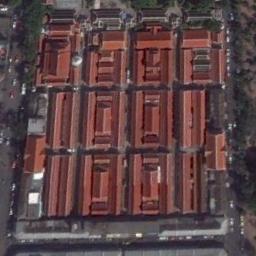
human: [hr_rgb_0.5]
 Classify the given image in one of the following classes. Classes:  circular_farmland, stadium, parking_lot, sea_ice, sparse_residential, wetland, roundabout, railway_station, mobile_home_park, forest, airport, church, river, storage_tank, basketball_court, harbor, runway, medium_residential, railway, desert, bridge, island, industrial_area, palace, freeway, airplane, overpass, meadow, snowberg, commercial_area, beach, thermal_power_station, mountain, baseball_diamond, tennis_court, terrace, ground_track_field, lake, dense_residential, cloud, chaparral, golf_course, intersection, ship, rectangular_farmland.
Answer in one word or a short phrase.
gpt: palace